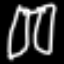
Label: pants